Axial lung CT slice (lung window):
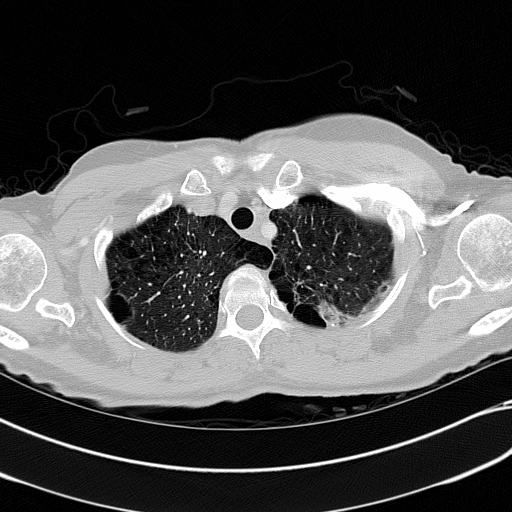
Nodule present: no